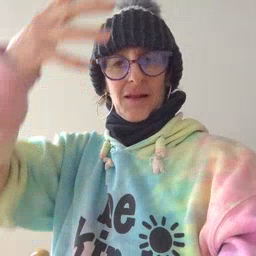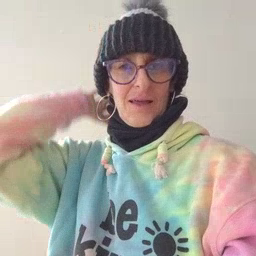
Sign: lion